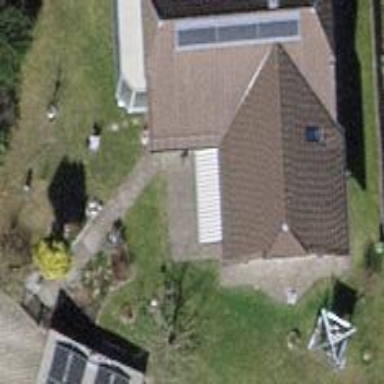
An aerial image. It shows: Detached building with half-hipped roof shape.